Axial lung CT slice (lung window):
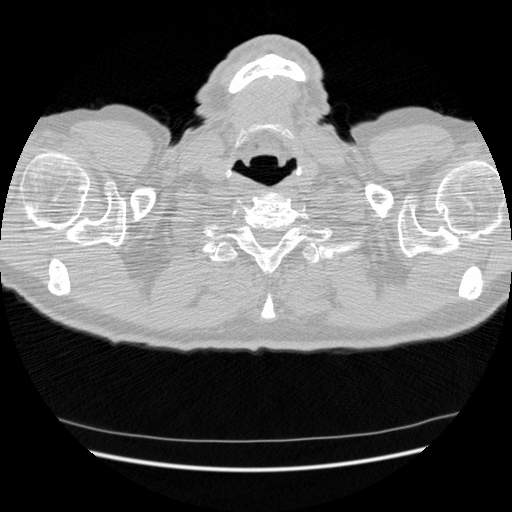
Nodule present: no